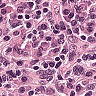
Metastatic tissue present: no